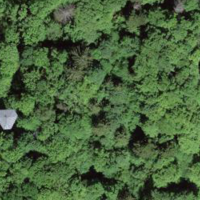
EUNIS habitat code: 41
Species observed at this site:
Dendrocopos major
Aquila chrysaetos
Silene dioica